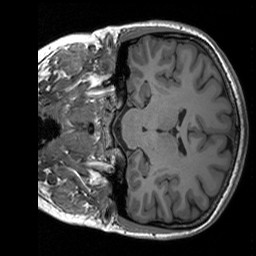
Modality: T1w
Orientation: coronal
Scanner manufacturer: siemens
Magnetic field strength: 3 T
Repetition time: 1.76 s
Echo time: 0.0022 s